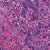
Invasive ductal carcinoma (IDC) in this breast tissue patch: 1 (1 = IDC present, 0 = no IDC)